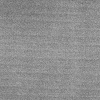
Atmospheric dust classification: dusty